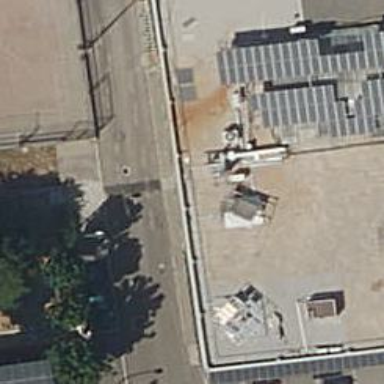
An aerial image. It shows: Solar power generator using photovoltaic panels.